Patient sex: F
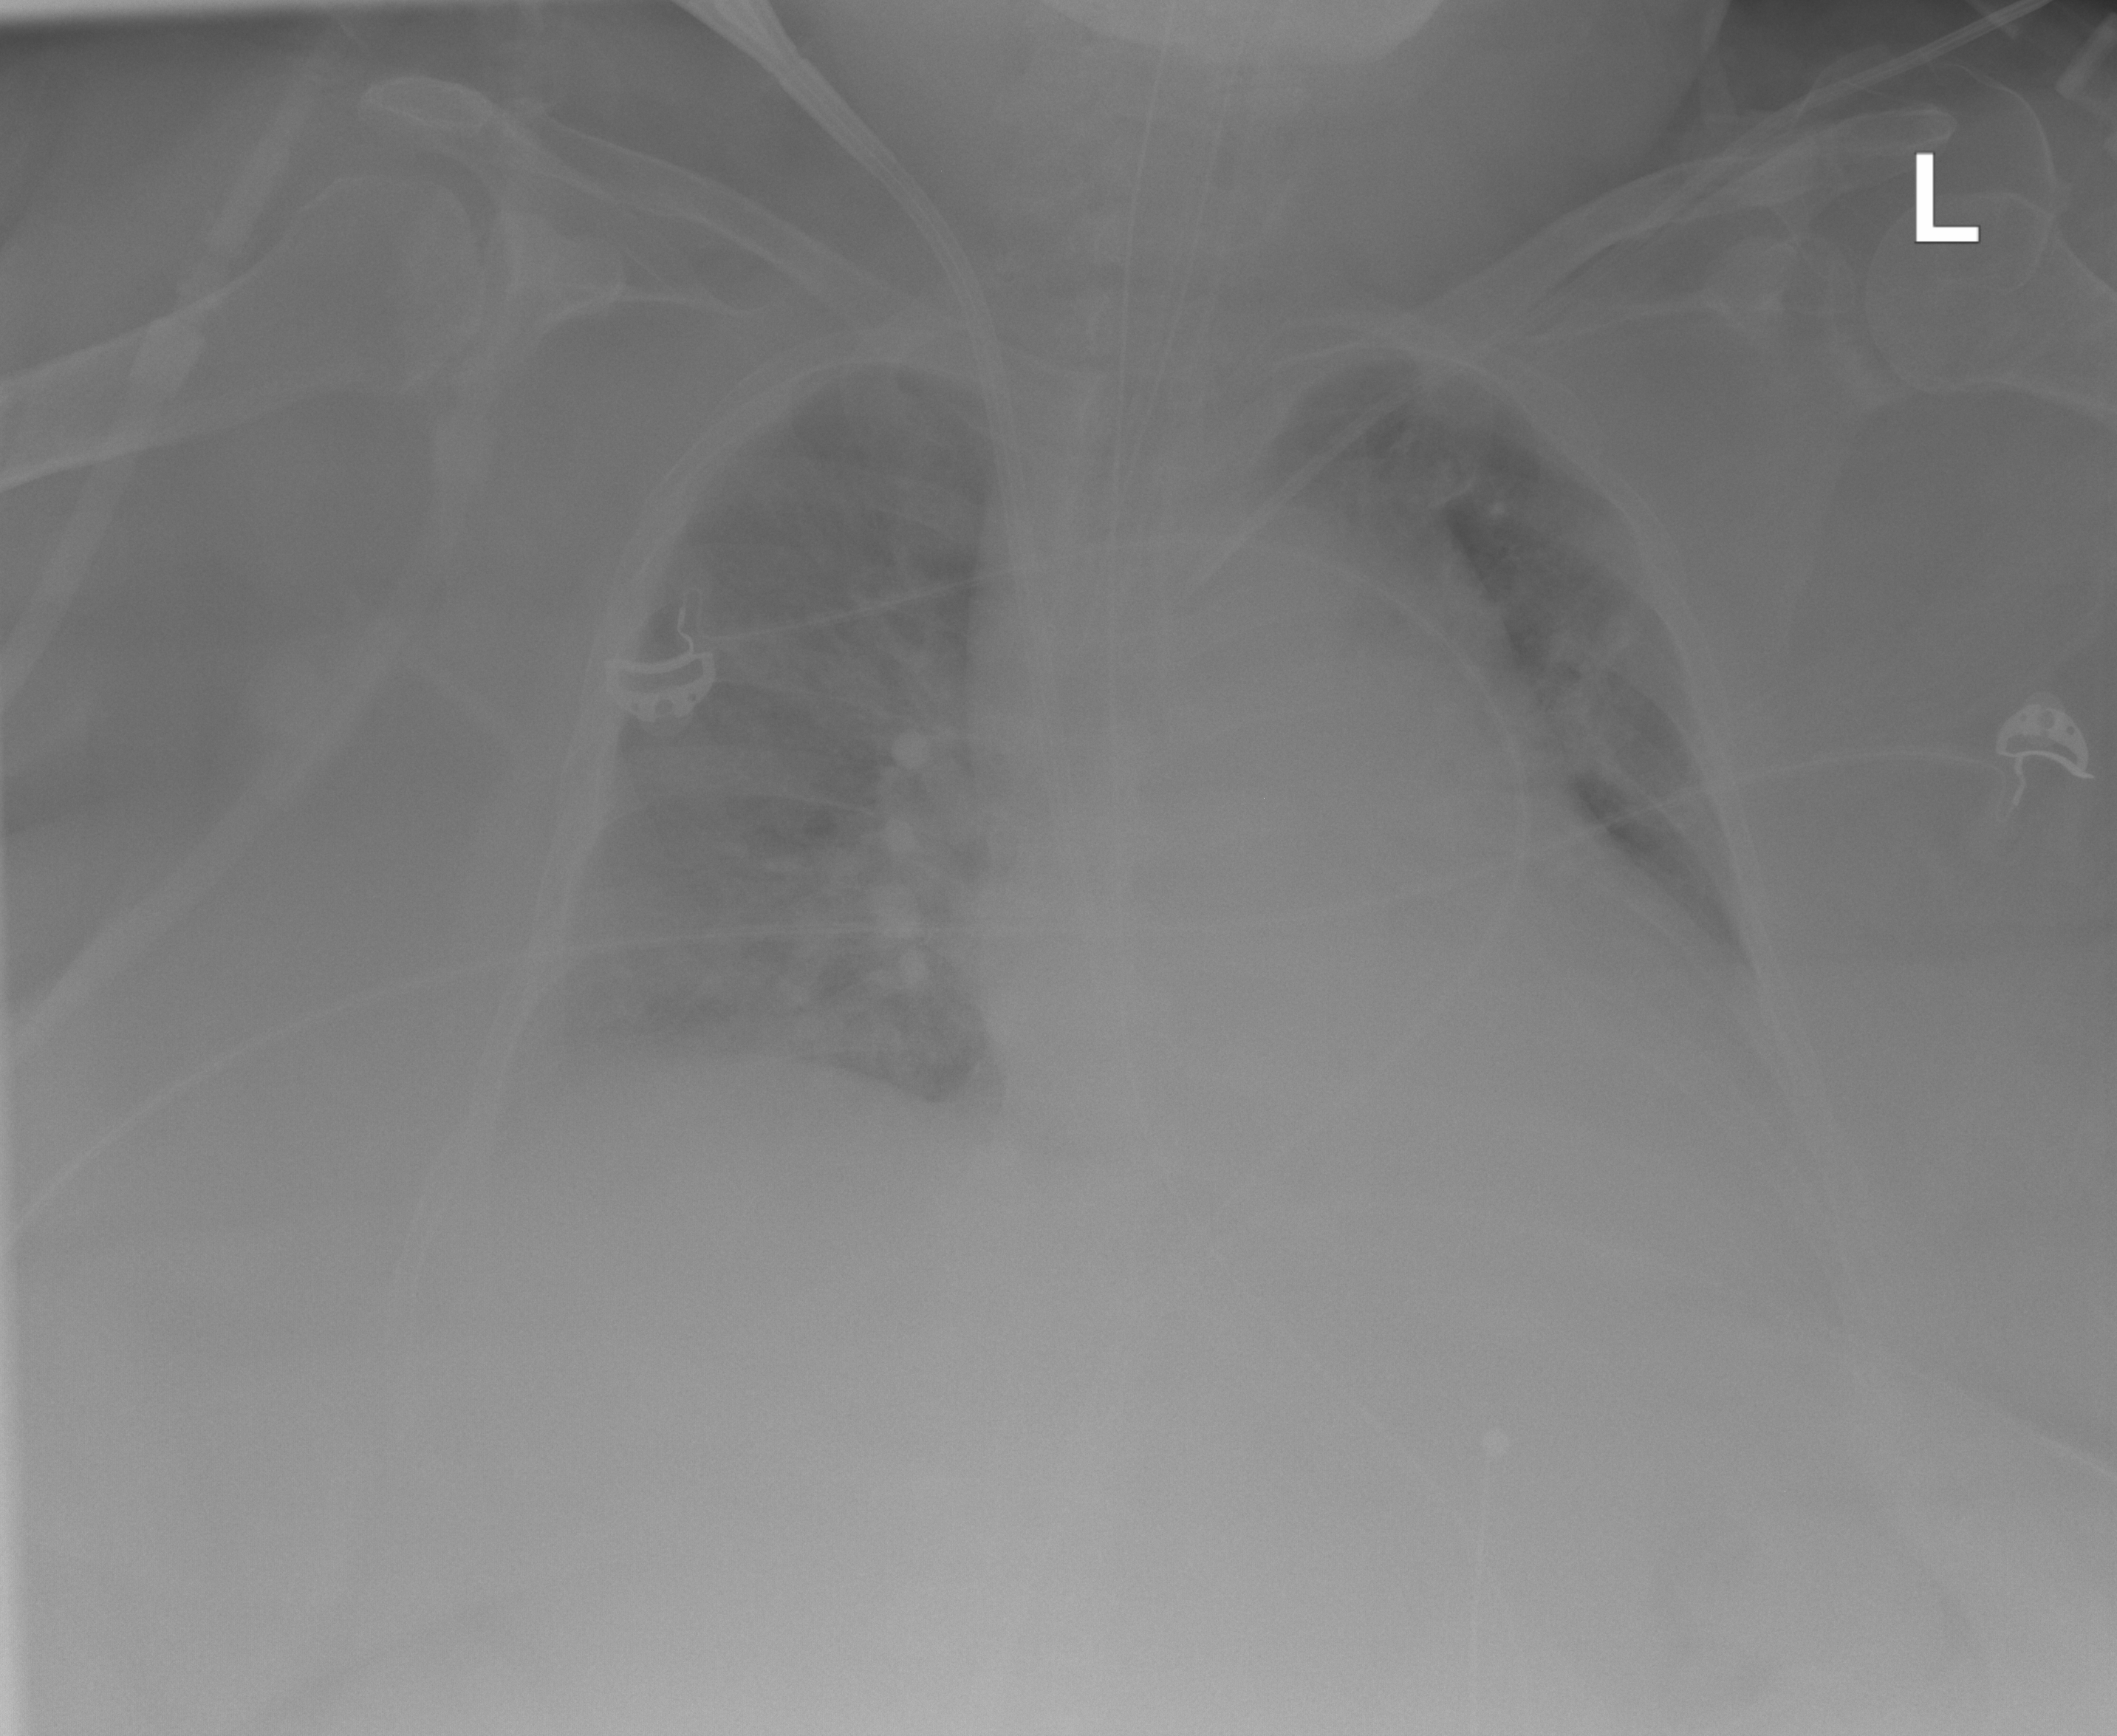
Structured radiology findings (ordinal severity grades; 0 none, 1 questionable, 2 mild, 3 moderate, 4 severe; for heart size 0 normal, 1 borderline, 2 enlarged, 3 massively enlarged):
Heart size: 2
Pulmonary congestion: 3
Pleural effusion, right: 2
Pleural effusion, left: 3
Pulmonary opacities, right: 0
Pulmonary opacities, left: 0
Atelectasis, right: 2
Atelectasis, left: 2